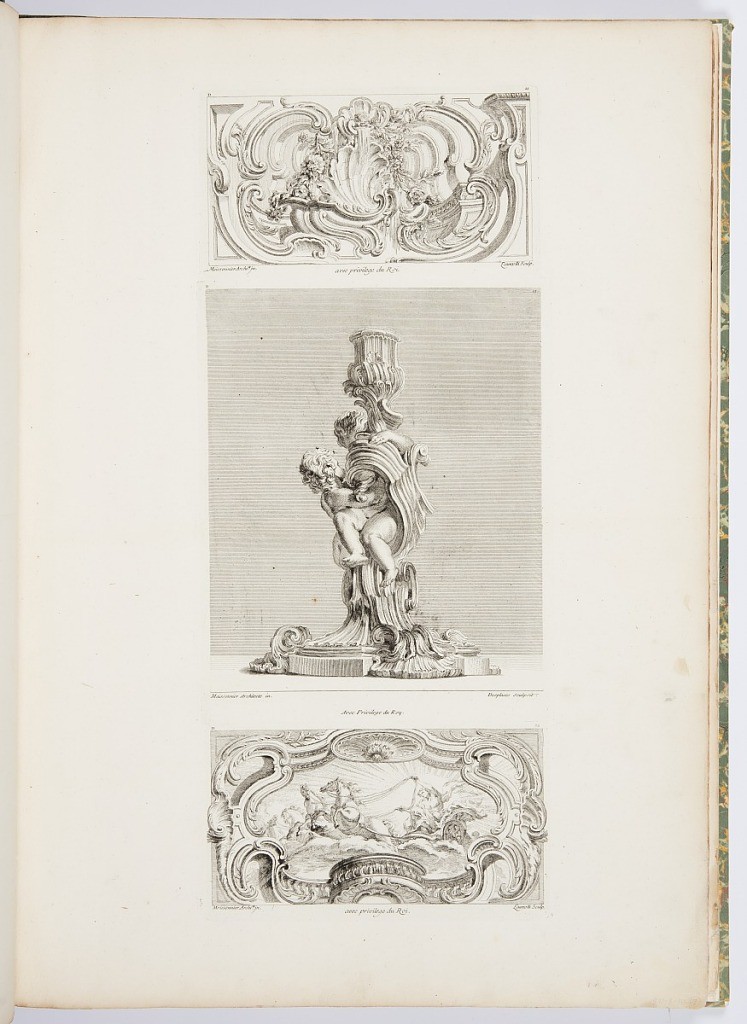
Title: Ornament Design with a Fountain
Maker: Juste-Aurèle Meissonnier, French, b. Italy, 1695–1750
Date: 1748
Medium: etching and engraving on paper
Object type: Print
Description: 1921-6-212-7-a: Panel with central shell flanked by garlands of fl...;     1921-6-212-7-b: Design for candlestick (1921-6-212-6-b, 1921-6-212...;     1921-6-212-7-c: Panel with Apollo on his chariot, enclosed by a fr...